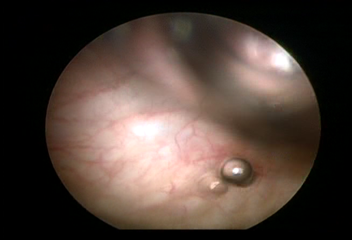
Modality: WLC
Class: Normal mucosa
Bladder cancer association: No